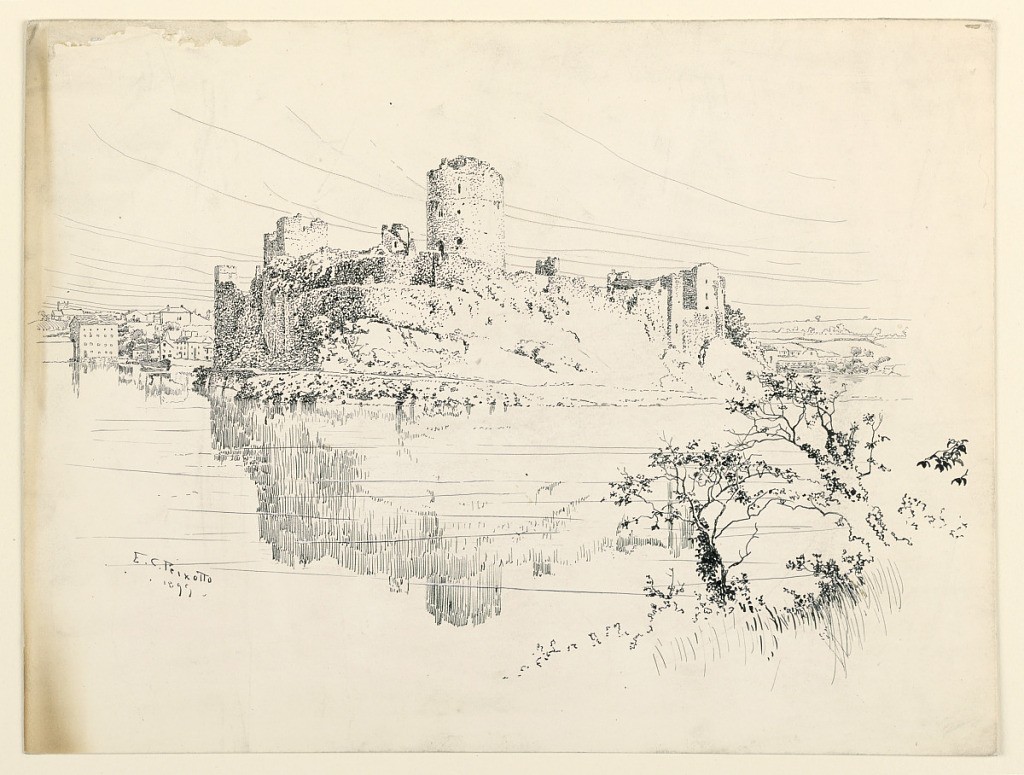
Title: Pembroke Castle
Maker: Ernest Clifford Peixotto, American, 1869–1940
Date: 1899
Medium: Pen and ink on illustration board
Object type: Drawing
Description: View of a large fortified castle, somewhat ruined, seen from across the moat.